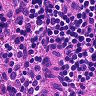
Metastatic tissue present: no